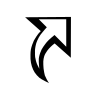
Cursor type: alias
OS/theme: linux-xcursor-pro
Variant: white